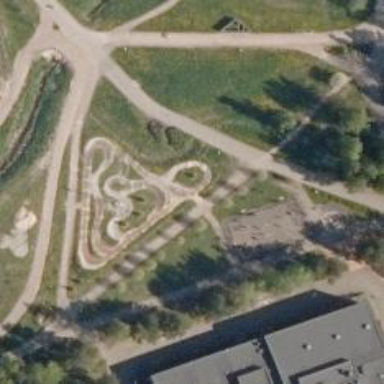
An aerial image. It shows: Track path through leisure land.